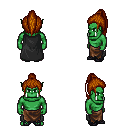
a pixel art fantasy rpg character, male body template, orc, green skin, black cape, robe skirt, brunette long topknot hairstyle, ghillies, four views (front, back, left, right), 2x2 character sprite sheet, small pixel art, hard edges, no anti-aliasing